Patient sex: M
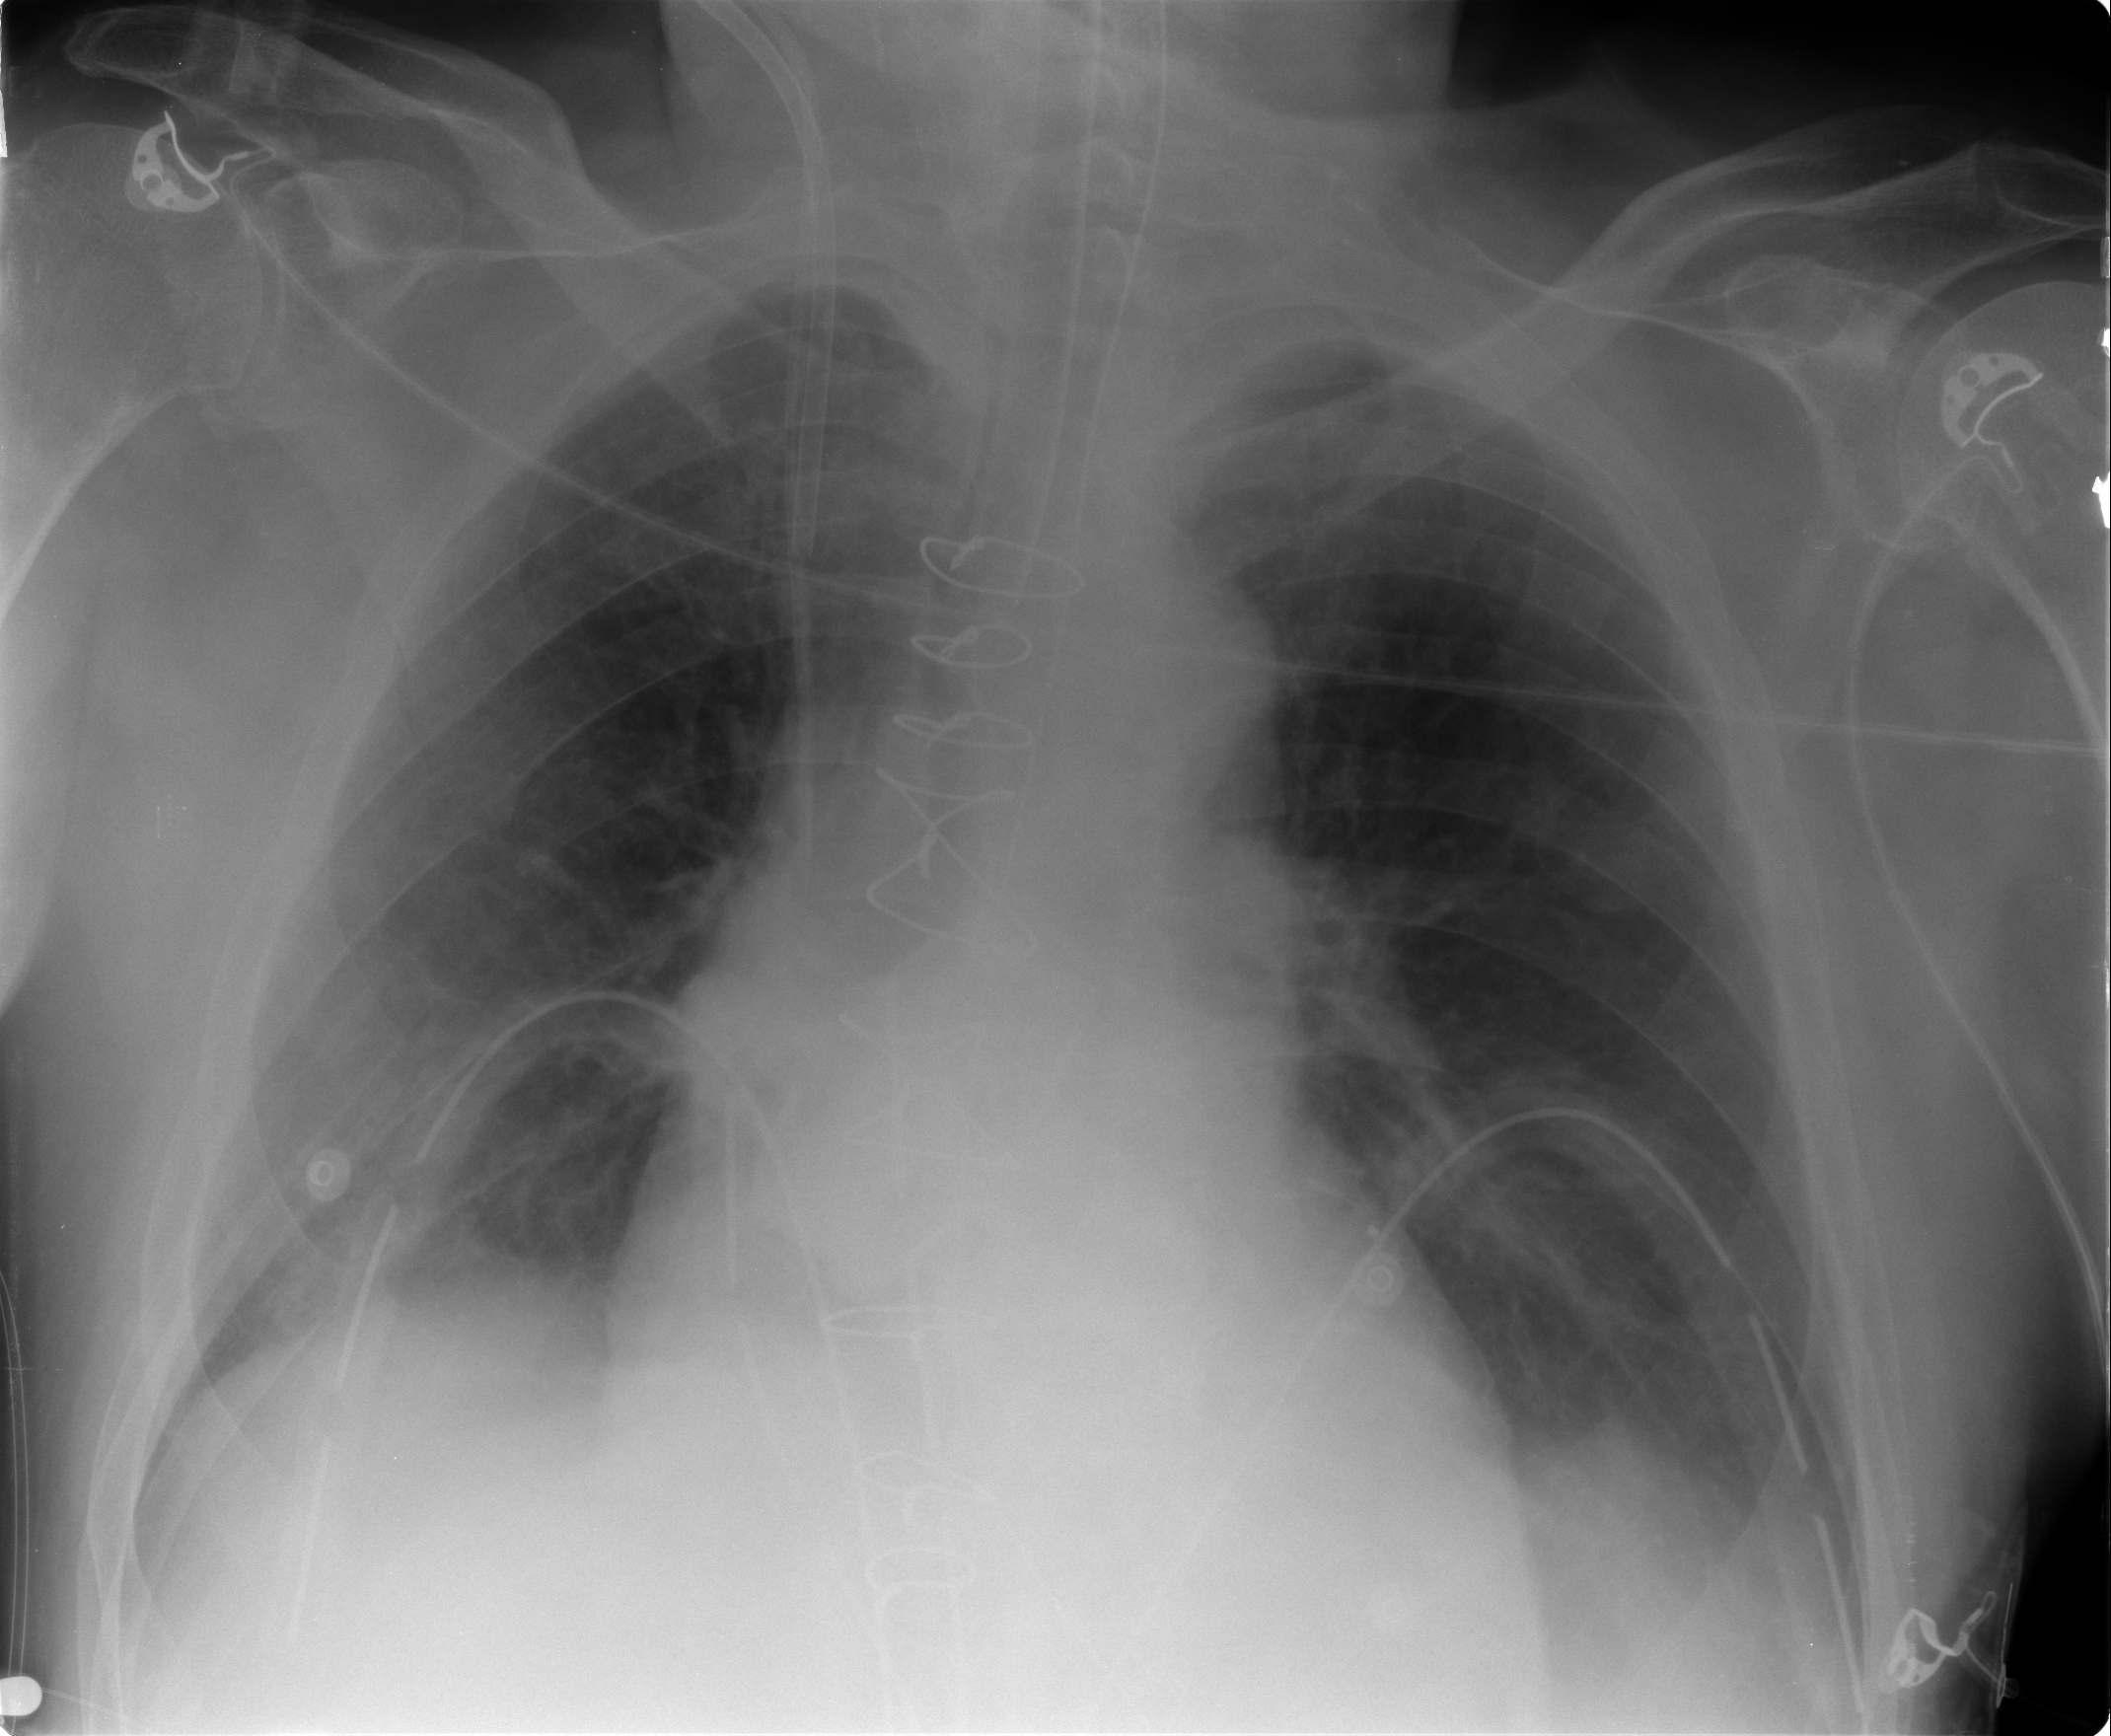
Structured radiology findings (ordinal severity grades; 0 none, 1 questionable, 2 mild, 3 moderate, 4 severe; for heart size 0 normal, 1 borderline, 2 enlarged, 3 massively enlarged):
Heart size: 0
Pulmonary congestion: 1
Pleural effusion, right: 0
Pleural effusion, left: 1
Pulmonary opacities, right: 0
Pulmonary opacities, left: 0
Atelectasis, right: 2
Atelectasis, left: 2